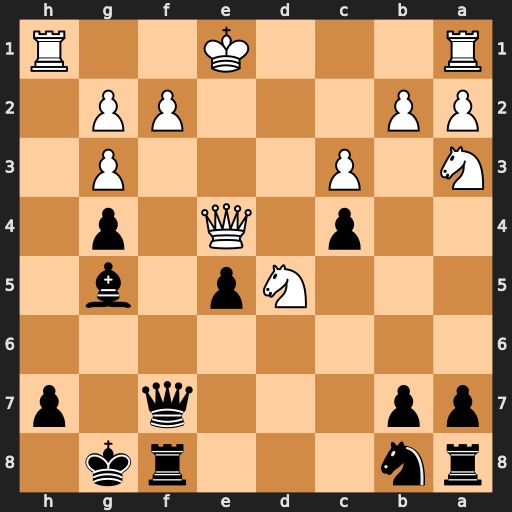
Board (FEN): rn3rk1/pp3q1p/8/3Np1b1/2p1Q1p1/N1P3P1/PP3PP1/R3K2R
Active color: b
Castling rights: KQ
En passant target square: -
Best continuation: Qxf2+ Kd1 Qd2#